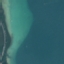
Land use / land cover: SeaLake